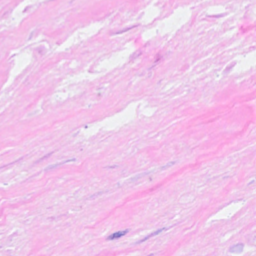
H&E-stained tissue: Breast